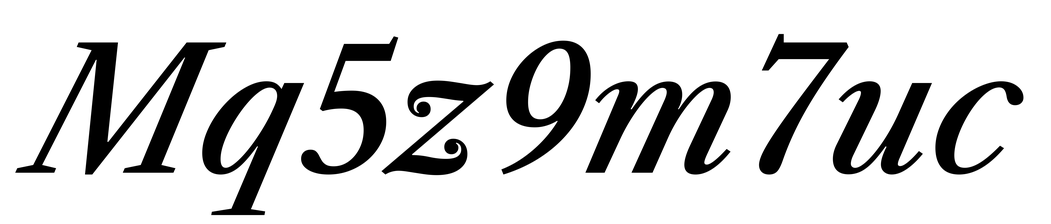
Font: LibreCaslonText-Italic_Medium_Italic